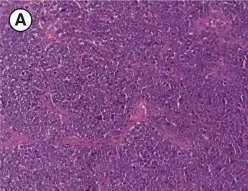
(A) Diagnosis: histological image of hematoxylin and eosin. Section (scale bar: 50 microm) shows small tumor cells with a round-oval nucleus and poor cytoplasm that are very densely arranged in a diffuse pattern of growth.
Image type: pathology (h&e)